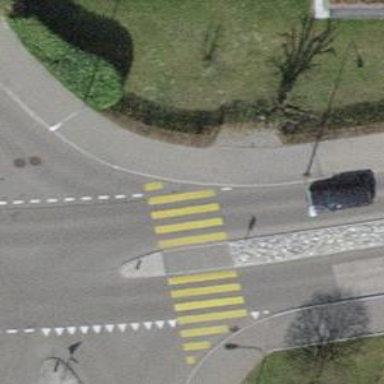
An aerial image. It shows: Marked footway crossing with central island.